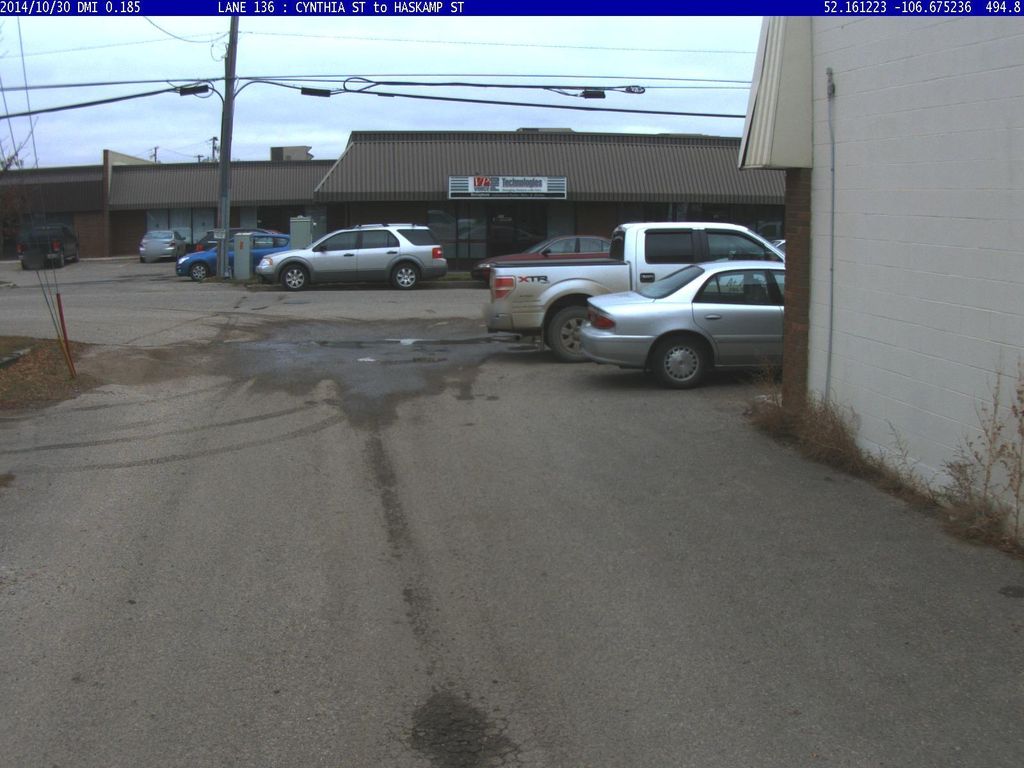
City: saskatoon